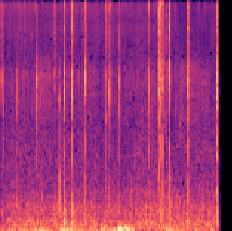
Sound class: Fire crackling